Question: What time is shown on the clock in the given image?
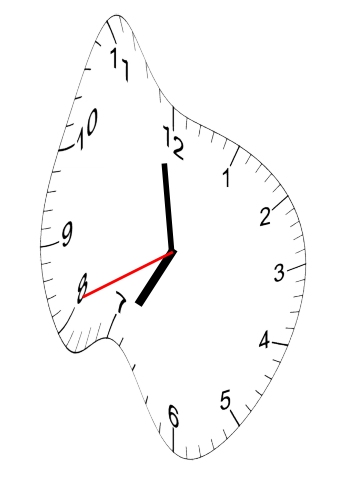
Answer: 06:58:41